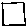
Label: square